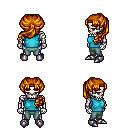
a pixel art fantasy rpg character, male body template, skeleton, teal sleeveless shirt, teal pants, dark blonde princess hairstyle, metal boots, four views (front, back, left, right), 2x2 character sprite sheet, small pixel art, hard edges, no anti-aliasing